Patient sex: M
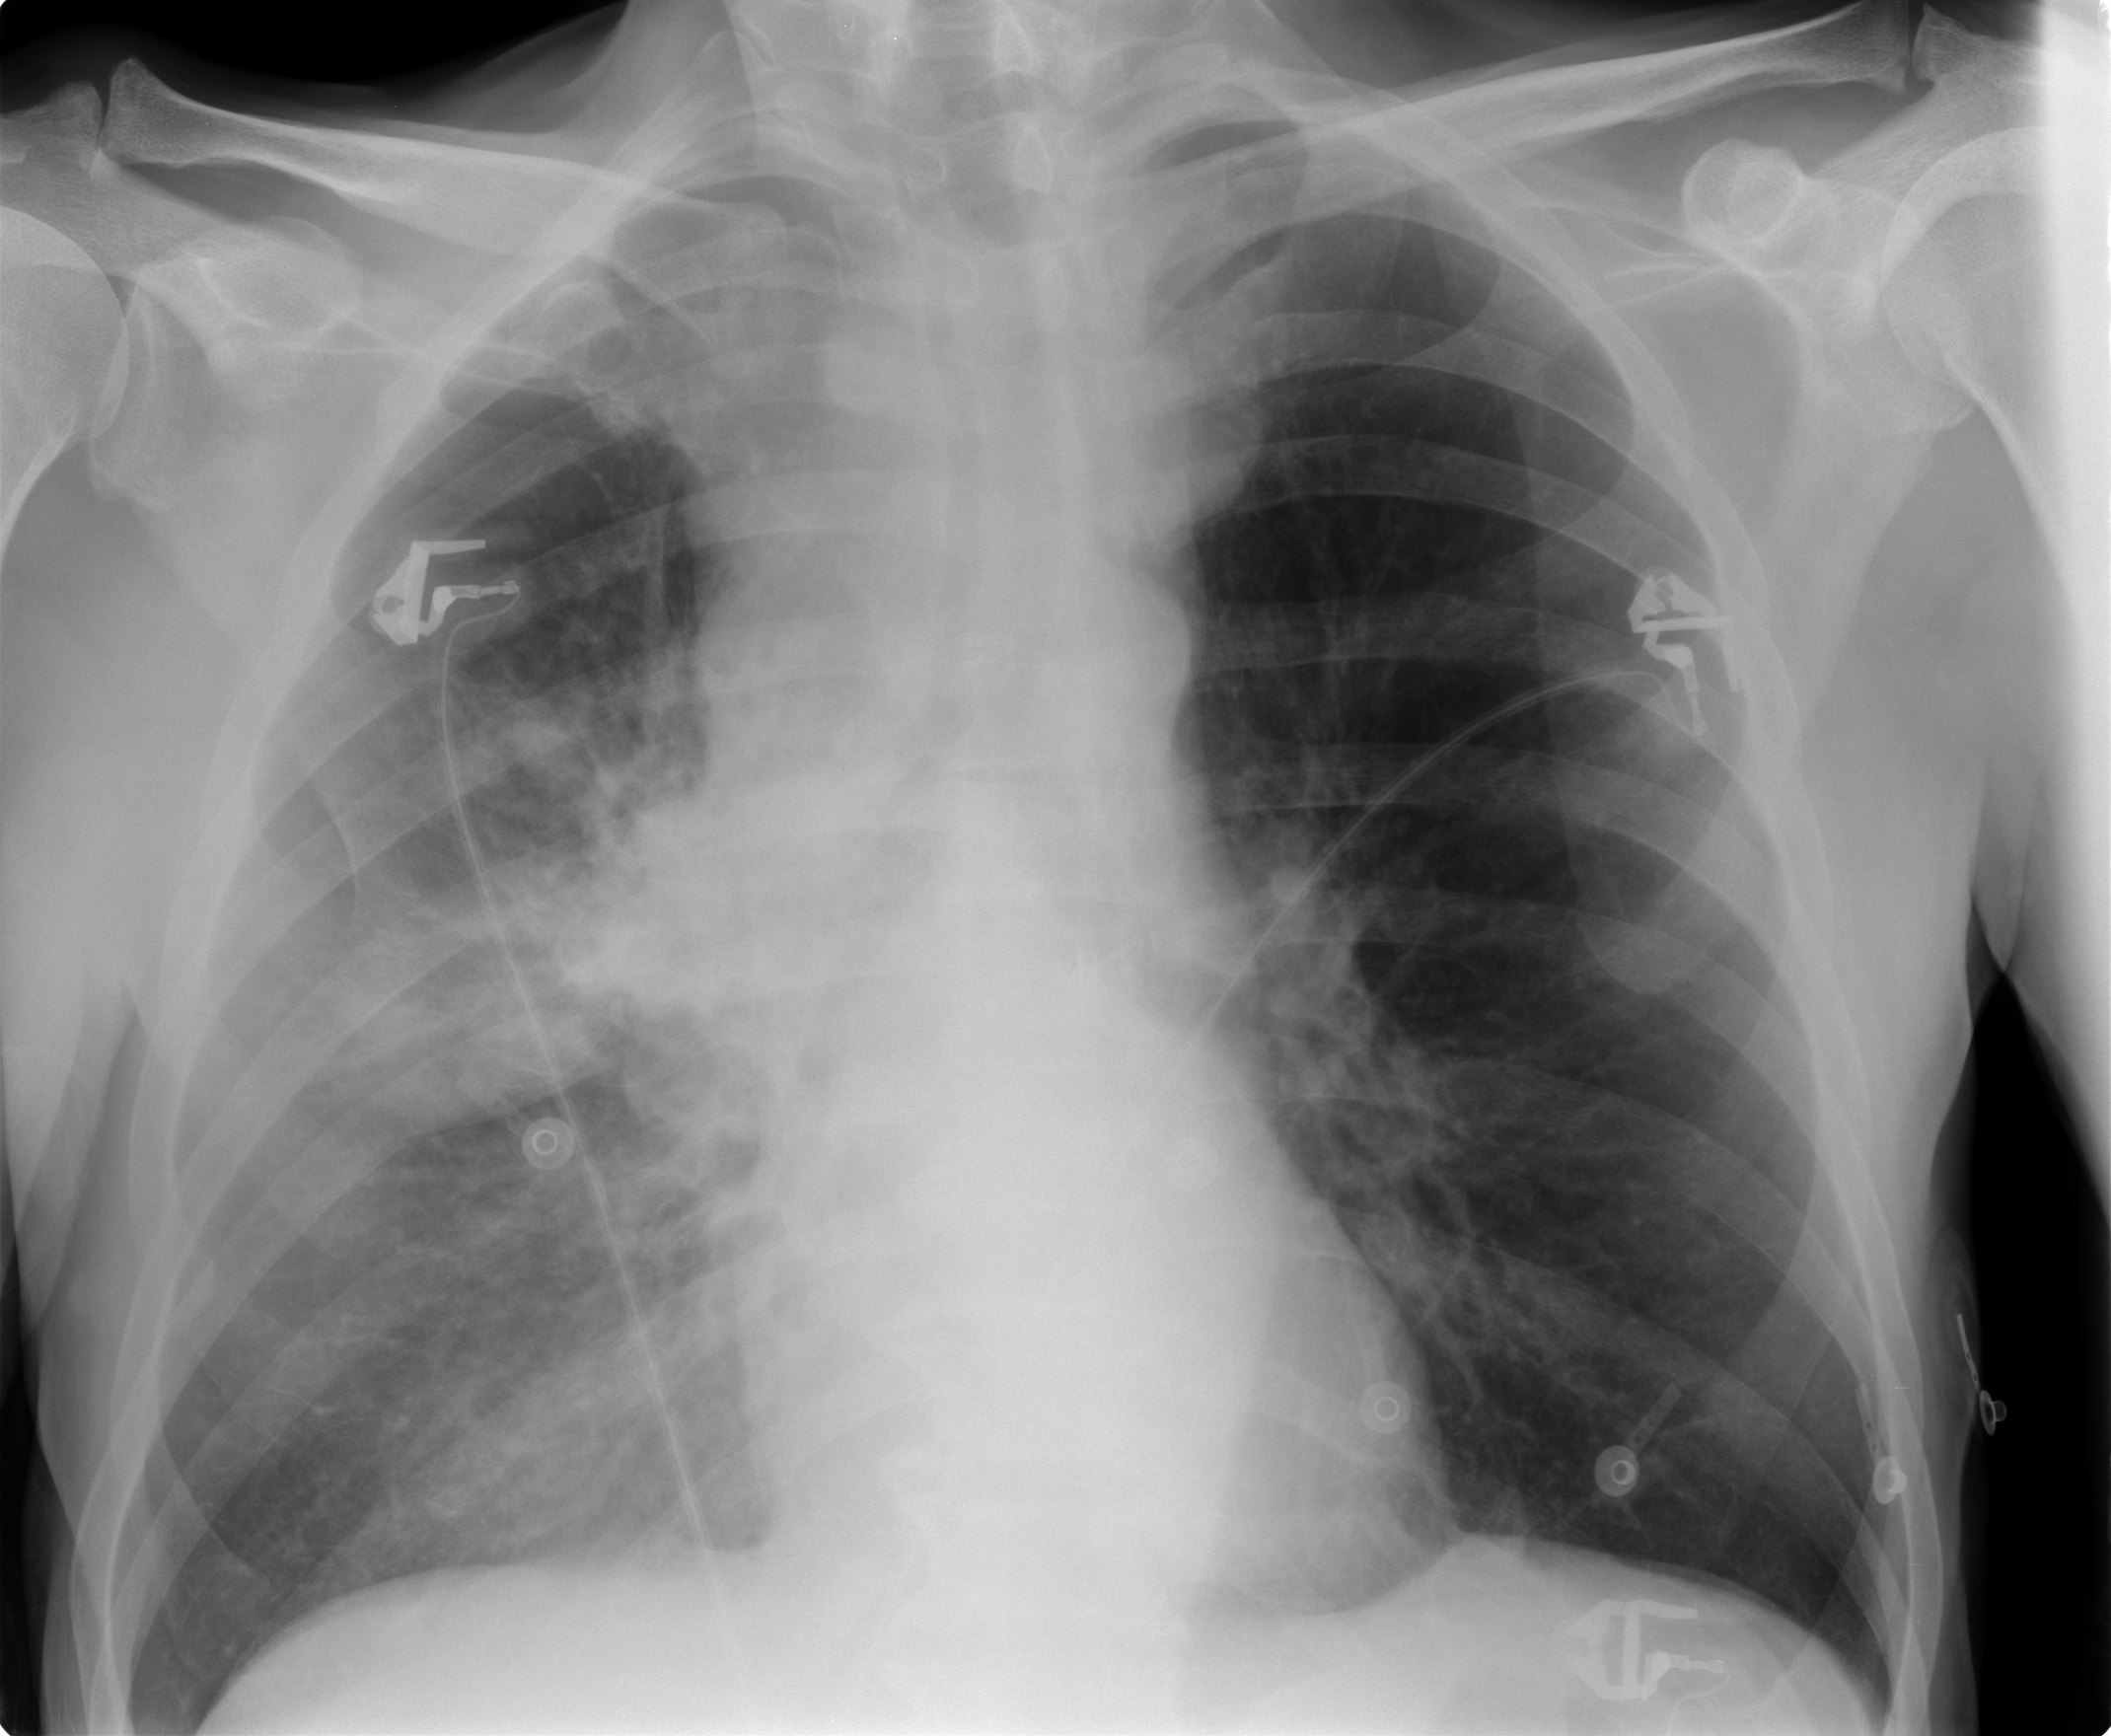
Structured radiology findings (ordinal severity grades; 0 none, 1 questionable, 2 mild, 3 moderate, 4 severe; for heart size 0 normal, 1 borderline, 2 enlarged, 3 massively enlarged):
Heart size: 0
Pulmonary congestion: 0
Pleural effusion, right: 0
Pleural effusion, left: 0
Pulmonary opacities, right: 3
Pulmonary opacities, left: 0
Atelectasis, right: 2
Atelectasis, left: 0